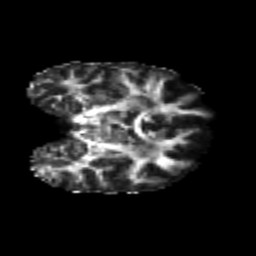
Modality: FA
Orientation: coronal
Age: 23
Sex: female
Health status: healthy
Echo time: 0.074 s